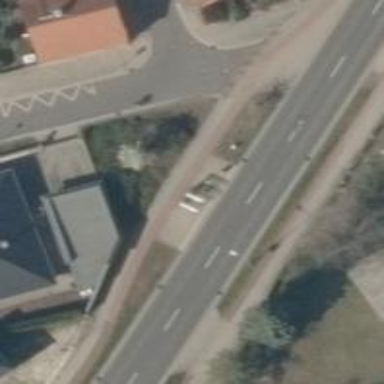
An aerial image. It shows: Platform at public transport location with shelter.